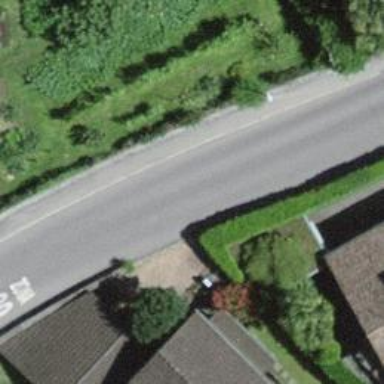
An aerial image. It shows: Residential road with chicane for traffic calming.